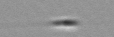
Label: Cylindrotheca_morphotype1